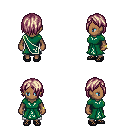
a pixel art fantasy rpg character, female body template, human, dark skin, sash dress, white pants, white blonde bangs hairstyle, bracelets, ghillies, four views (front, back, left, right), 2x2 character sprite sheet, small pixel art, hard edges, no anti-aliasing